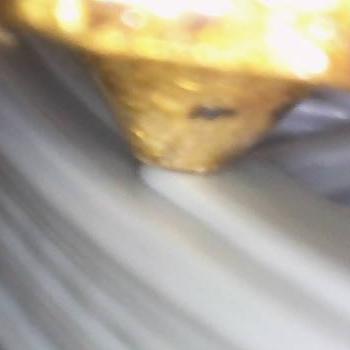
Flow rate: 208%